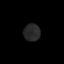
Tissue: skin
Cell type: Fibroblasts
Senescence score: 0.6966
Nuclear area (px): 287
Mean DAPI intensity: 39.08